Field crop: tomato
Growth stage: 2
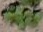
Species: solanum